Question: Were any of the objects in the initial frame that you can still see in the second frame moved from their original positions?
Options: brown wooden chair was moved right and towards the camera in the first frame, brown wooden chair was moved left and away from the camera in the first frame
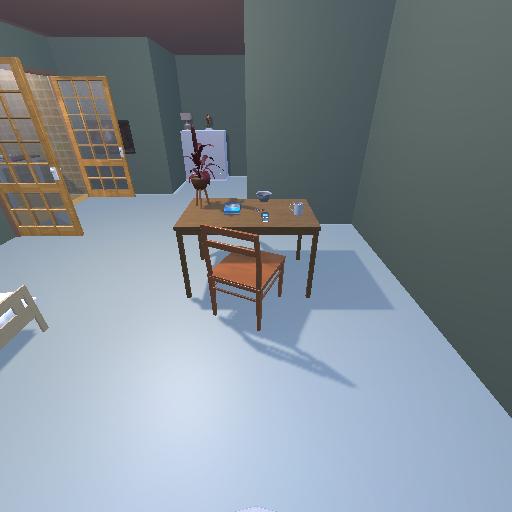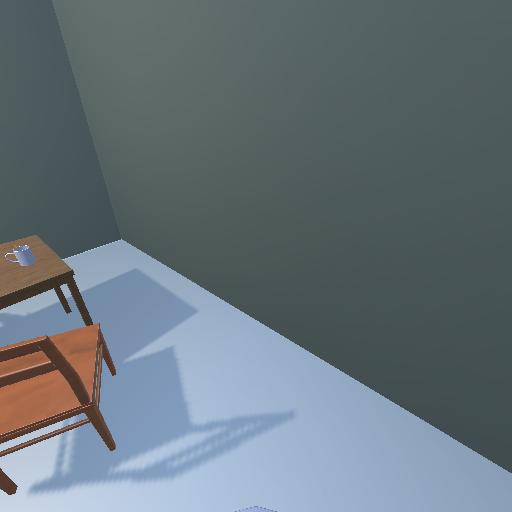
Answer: brown wooden chair was moved right and towards the camera in the first frame